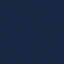
Land use / land cover class: SeaLake